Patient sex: M
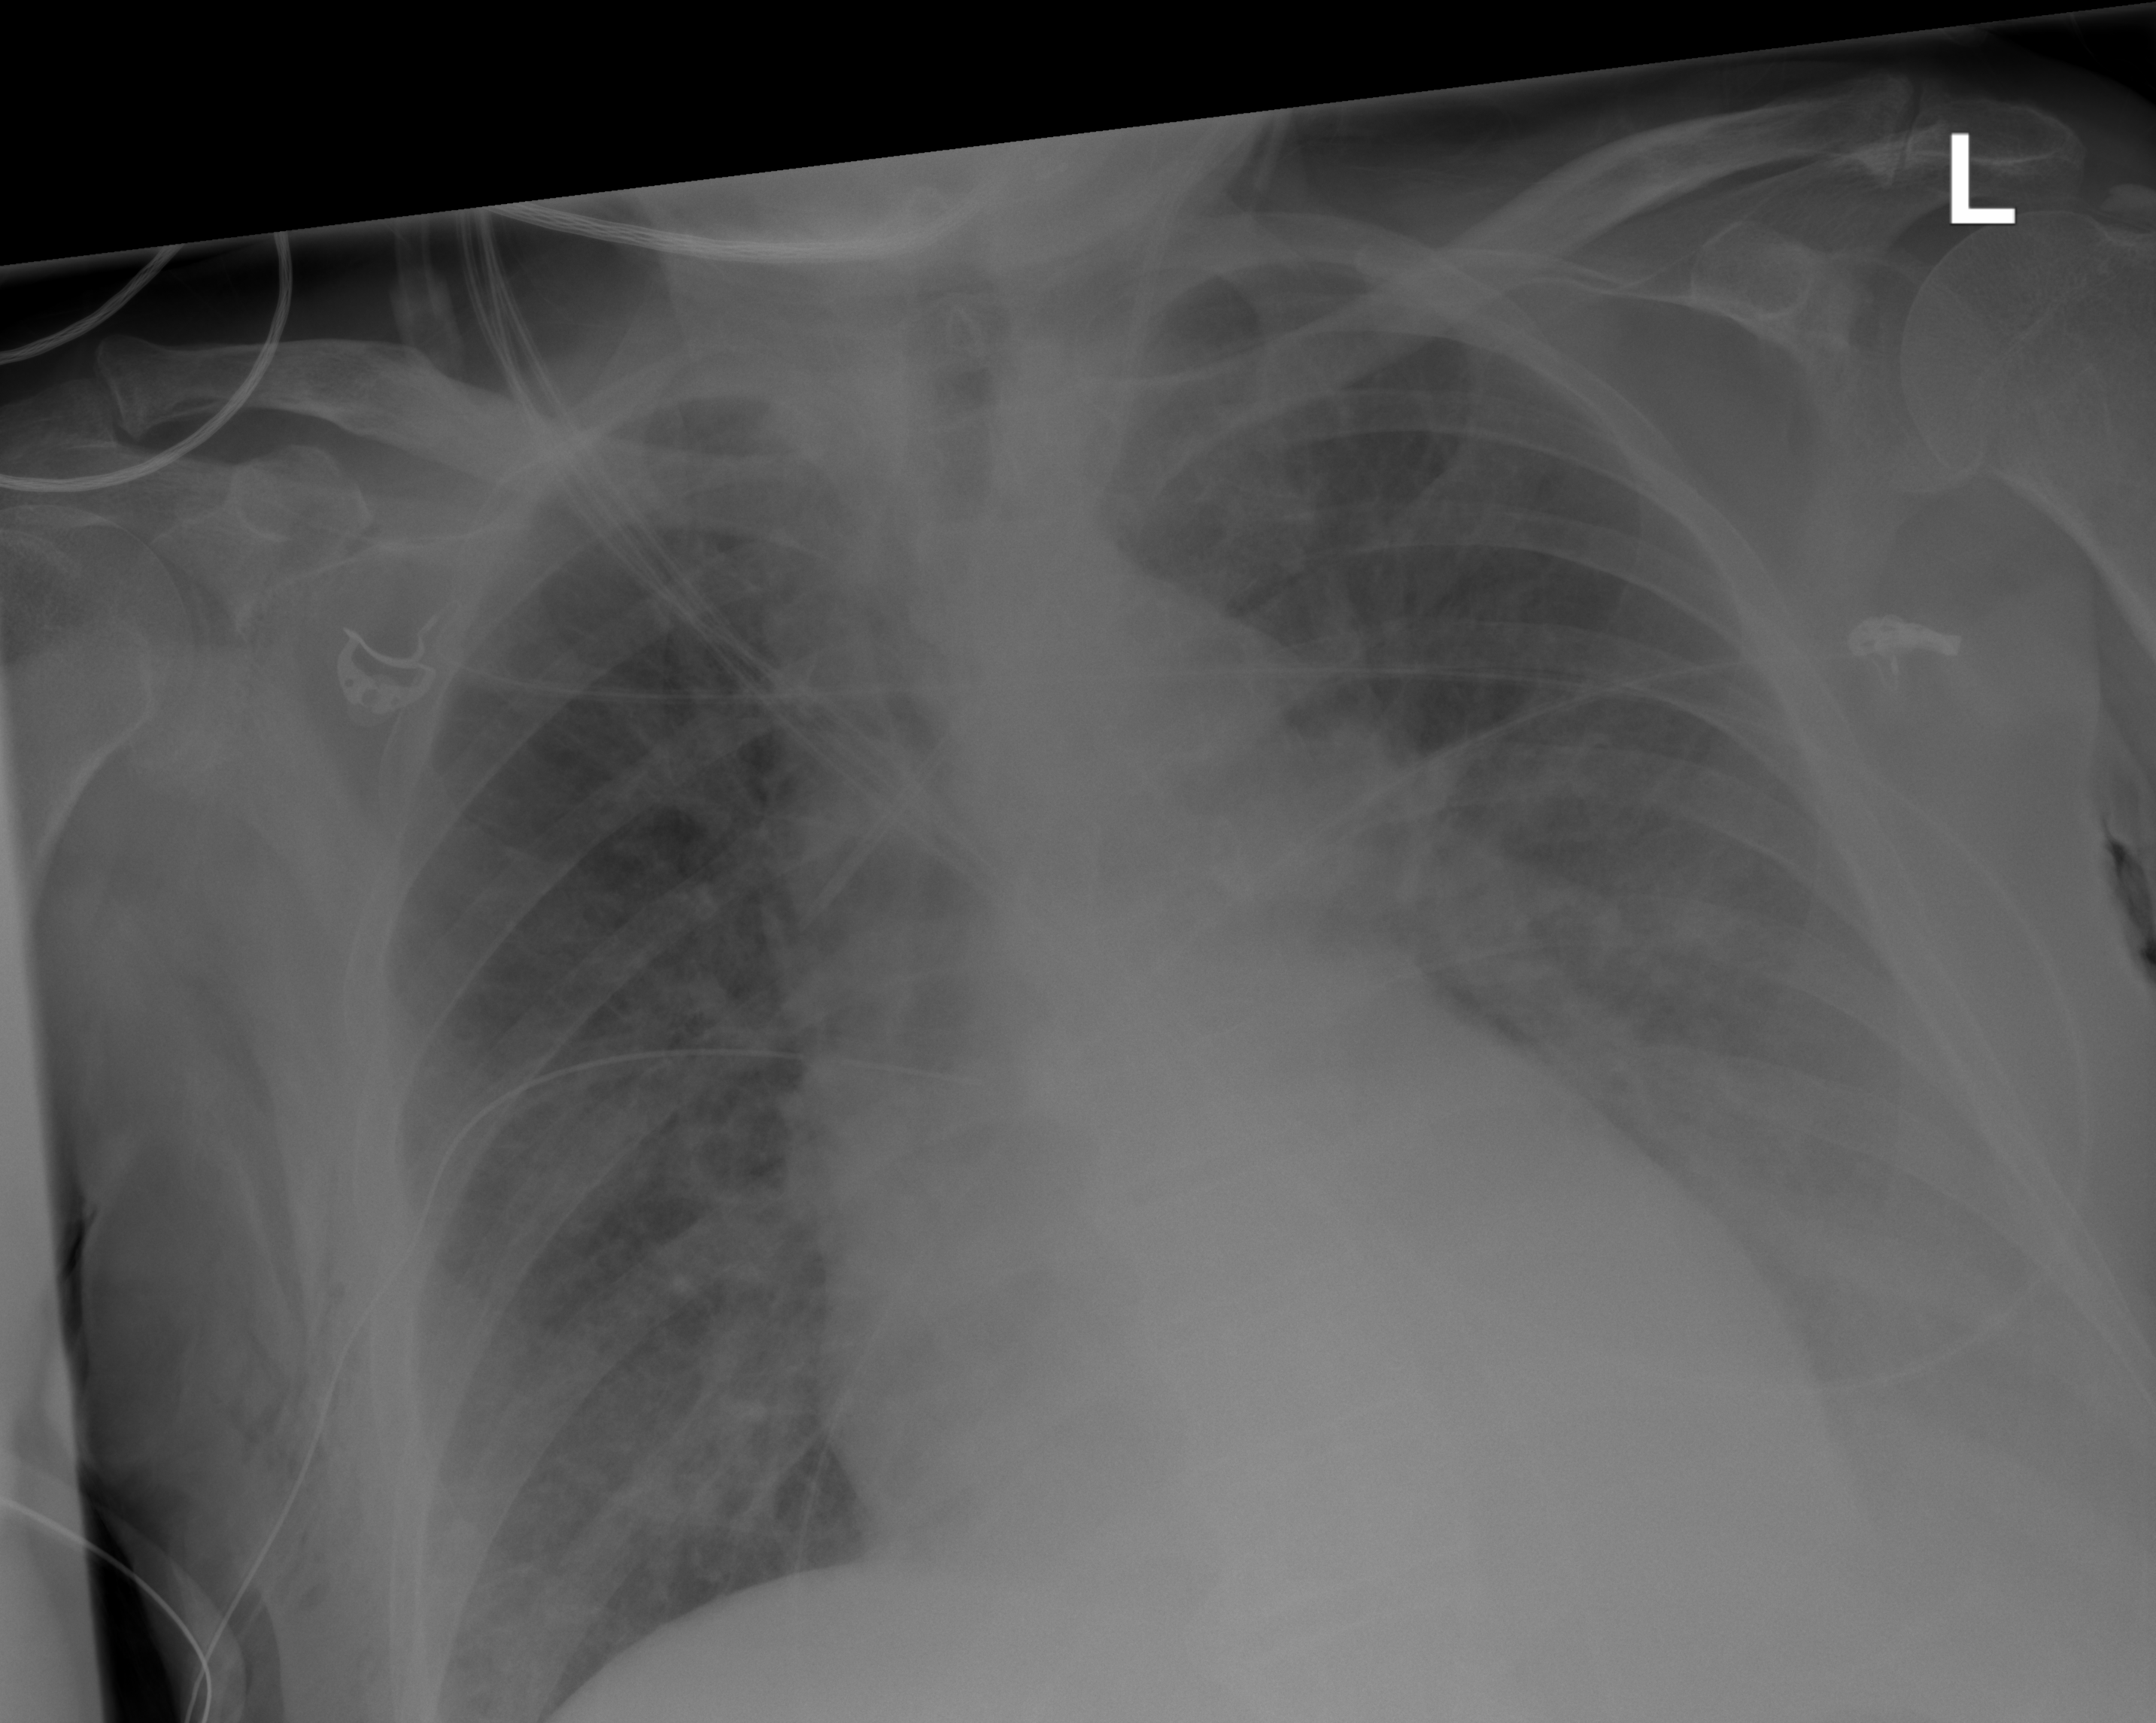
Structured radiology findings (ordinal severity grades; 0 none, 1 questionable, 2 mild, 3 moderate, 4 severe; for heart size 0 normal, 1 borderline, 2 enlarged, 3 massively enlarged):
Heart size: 2
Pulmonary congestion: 2
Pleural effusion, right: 0
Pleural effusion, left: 3
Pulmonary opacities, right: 0
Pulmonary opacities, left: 0
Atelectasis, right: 2
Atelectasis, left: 2